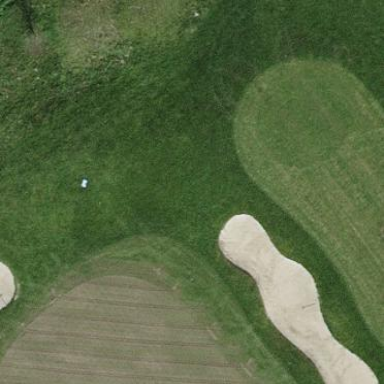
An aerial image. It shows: Golf bunker filled with natural sand.